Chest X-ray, PA view. Patient: 73 years old, sex M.
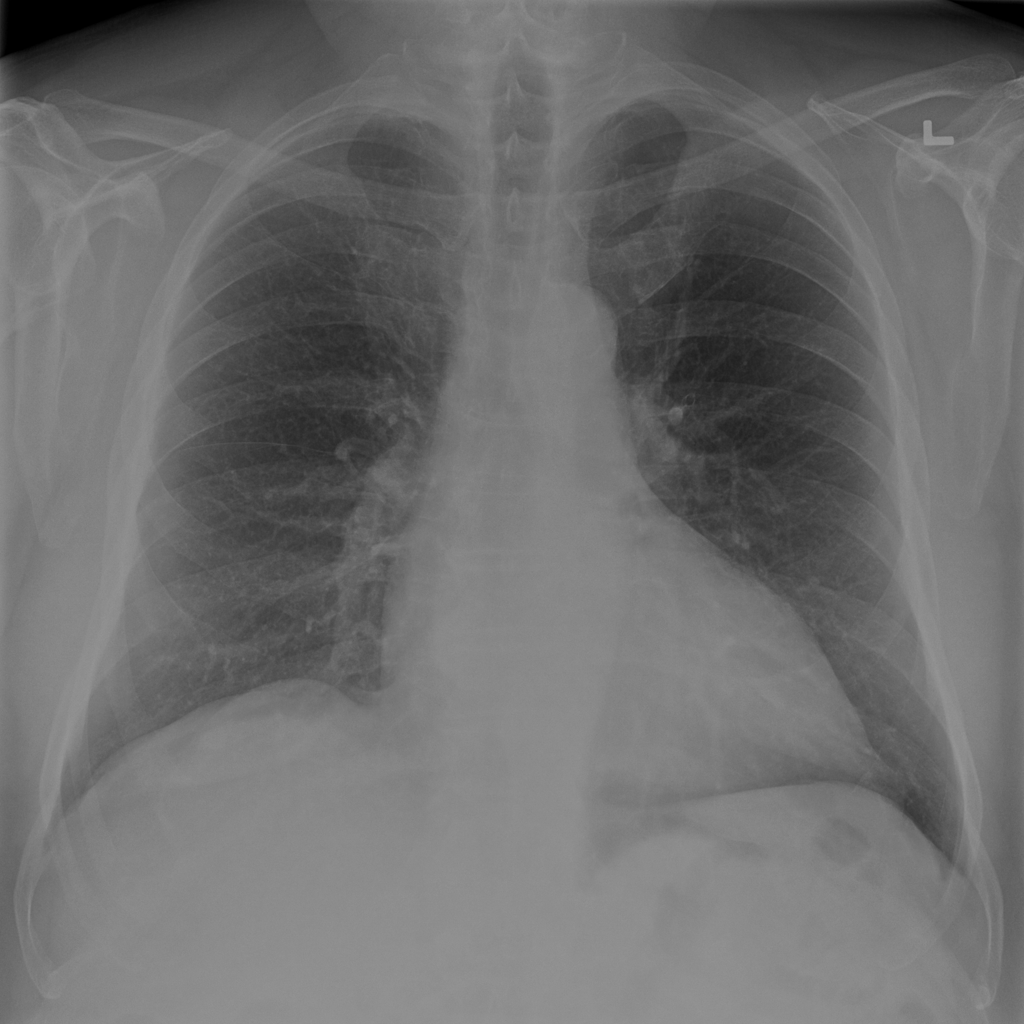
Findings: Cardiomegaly